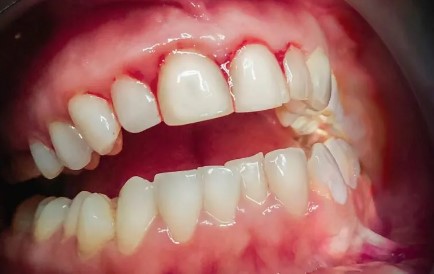
Condition: Gingivitis